Interaction volume radius: 5 \u00c5
Interaction volume height: 35 \u00c5
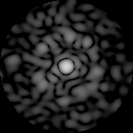
Disorder parameter: 0.7632